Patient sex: M
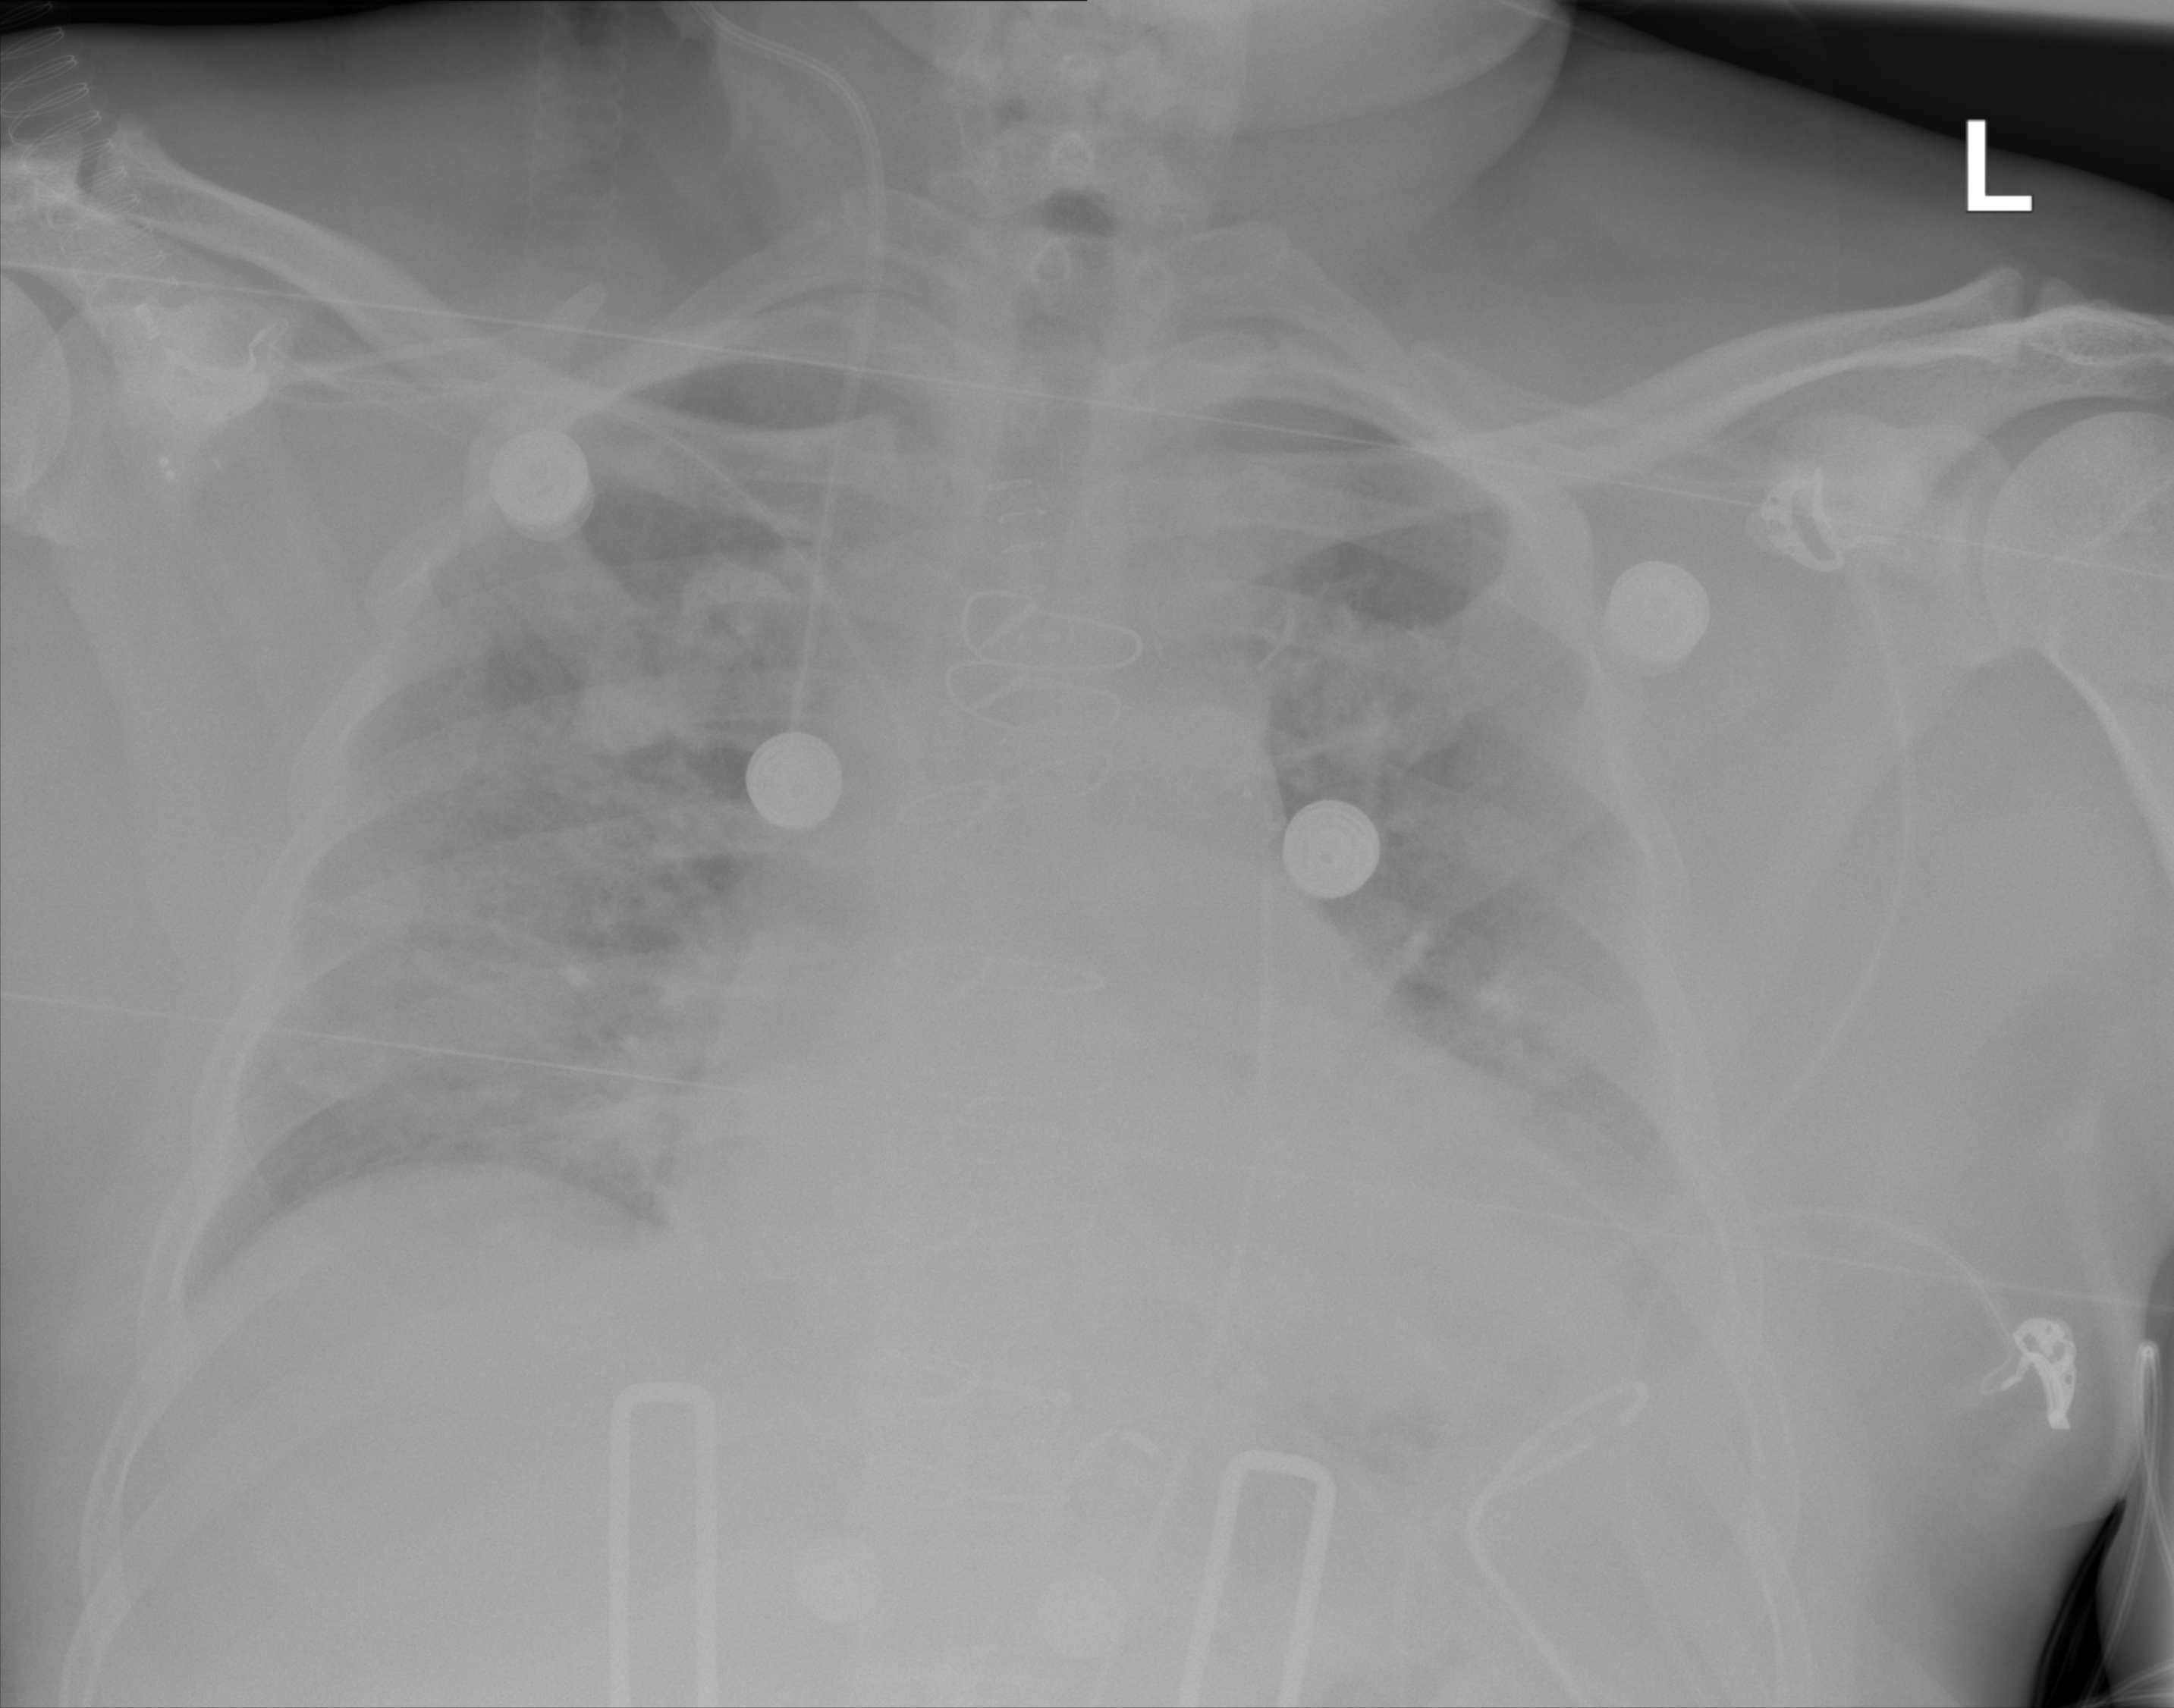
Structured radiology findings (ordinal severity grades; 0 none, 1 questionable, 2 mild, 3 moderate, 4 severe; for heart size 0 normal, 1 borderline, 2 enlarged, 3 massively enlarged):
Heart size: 2
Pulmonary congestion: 2
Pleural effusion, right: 0
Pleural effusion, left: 2
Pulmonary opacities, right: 2
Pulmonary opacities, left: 2
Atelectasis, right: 2
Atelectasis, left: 2